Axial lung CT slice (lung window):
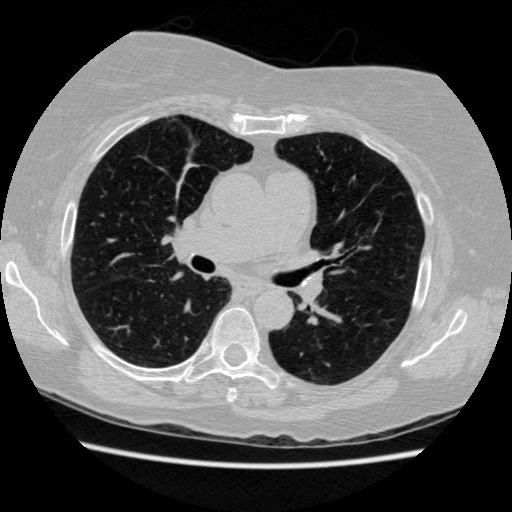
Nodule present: no